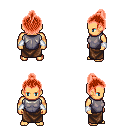
a pixel art fantasy rpg character, male body template, human, tanned skin, steel chest armor, robe skirt, red short topknot hairstyle, white cloth bracers, four views (front, back, left, right), 2x2 character sprite sheet, small pixel art, hard edges, no anti-aliasing